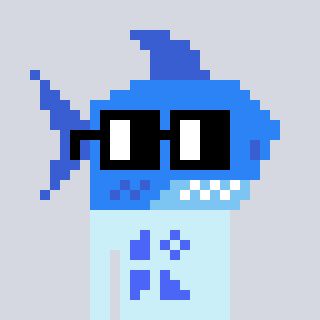
a pixel art character with square black glasses, a shark-shaped head and a cold-colored body on a cool background